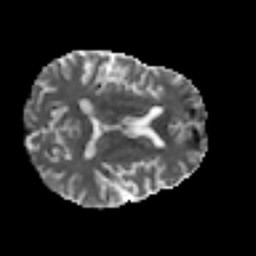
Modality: MD
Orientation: axial
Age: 30
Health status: ill
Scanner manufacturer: philips
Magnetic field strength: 3 T
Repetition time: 9 s
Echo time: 0.127 s